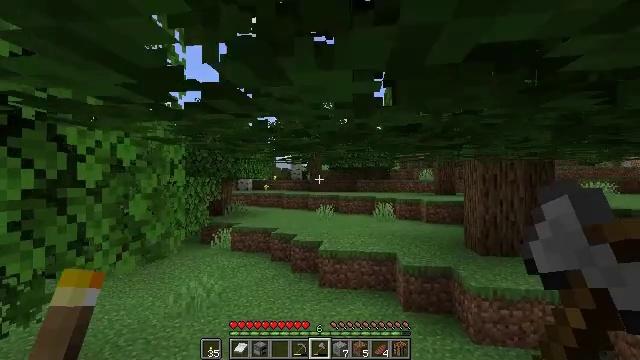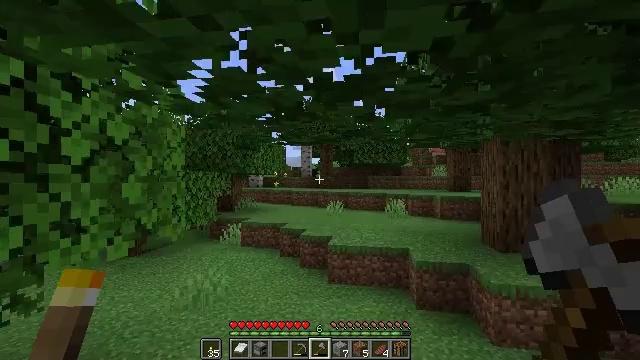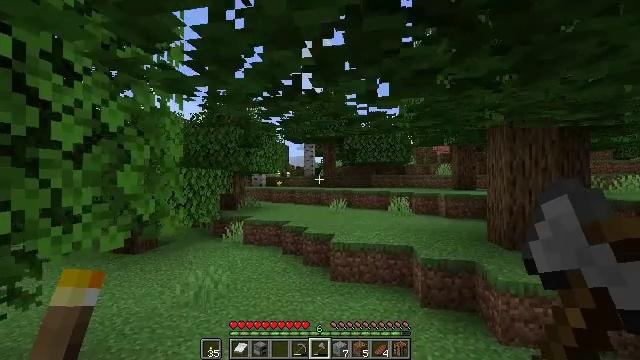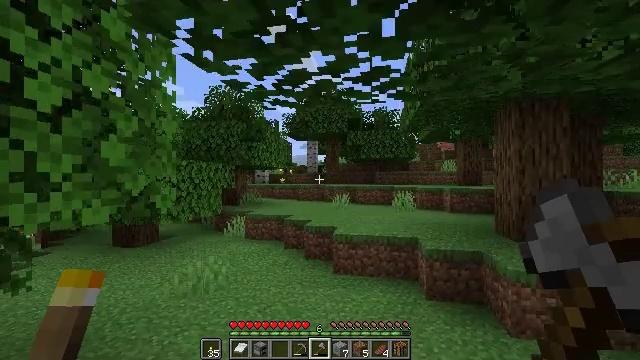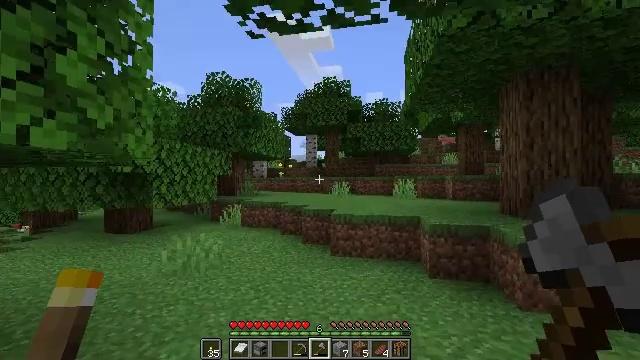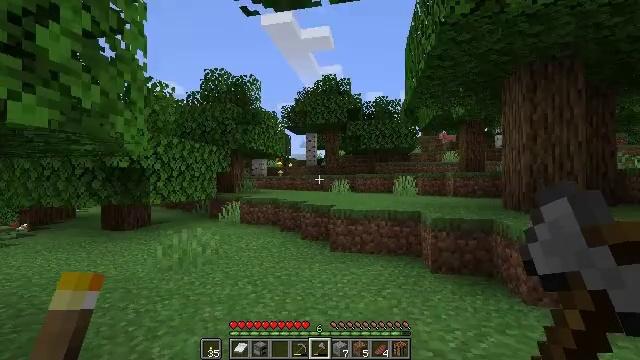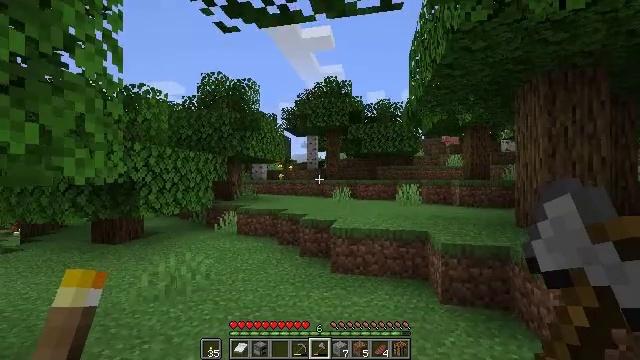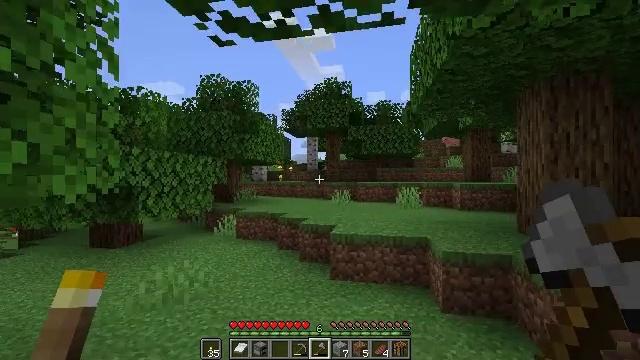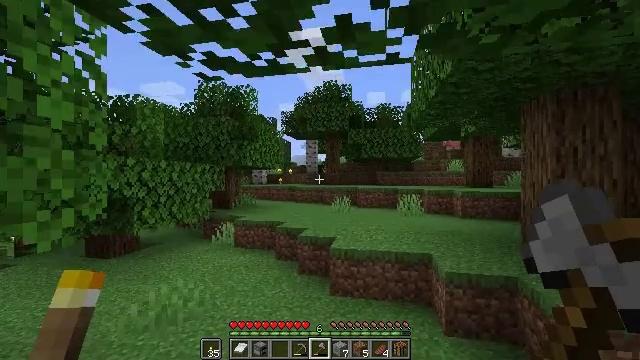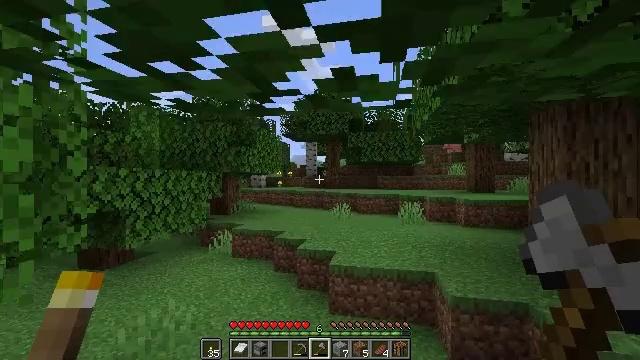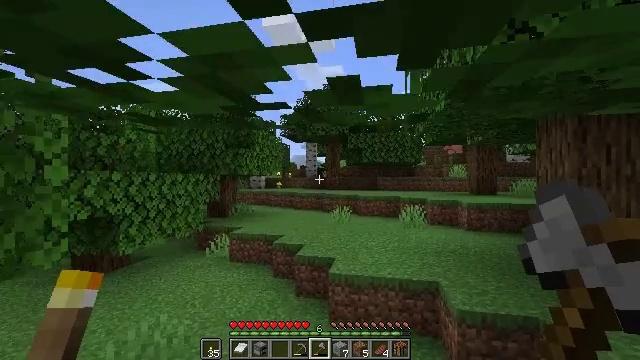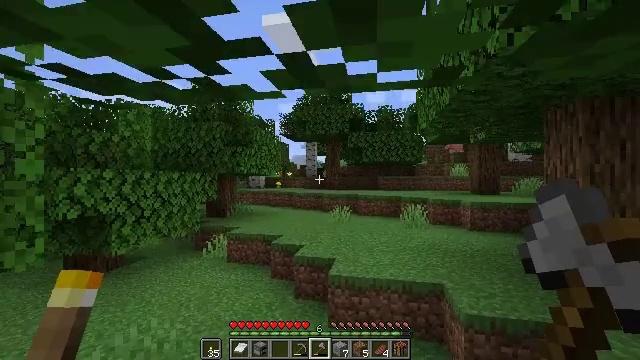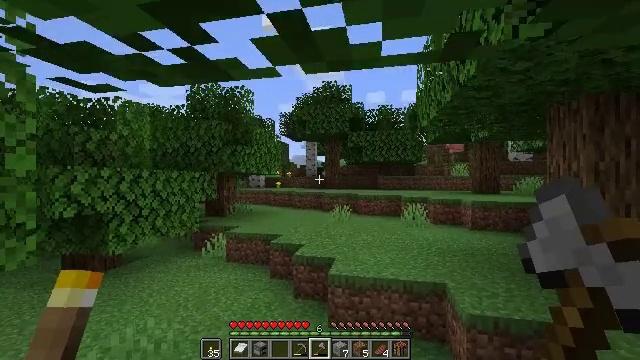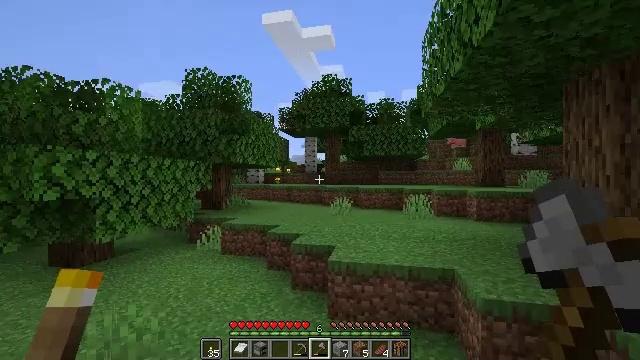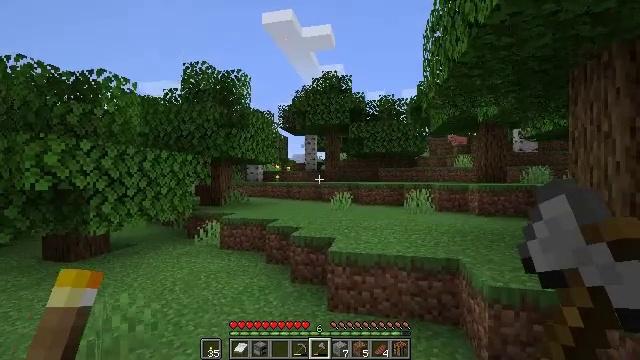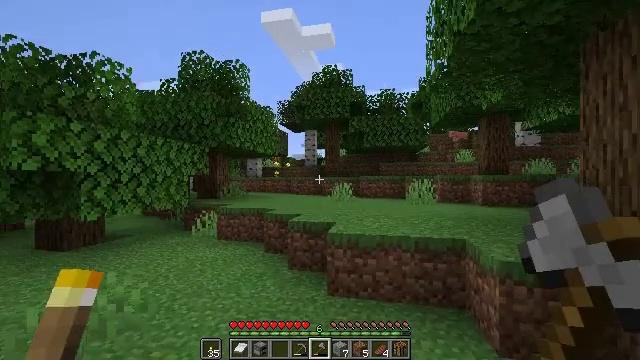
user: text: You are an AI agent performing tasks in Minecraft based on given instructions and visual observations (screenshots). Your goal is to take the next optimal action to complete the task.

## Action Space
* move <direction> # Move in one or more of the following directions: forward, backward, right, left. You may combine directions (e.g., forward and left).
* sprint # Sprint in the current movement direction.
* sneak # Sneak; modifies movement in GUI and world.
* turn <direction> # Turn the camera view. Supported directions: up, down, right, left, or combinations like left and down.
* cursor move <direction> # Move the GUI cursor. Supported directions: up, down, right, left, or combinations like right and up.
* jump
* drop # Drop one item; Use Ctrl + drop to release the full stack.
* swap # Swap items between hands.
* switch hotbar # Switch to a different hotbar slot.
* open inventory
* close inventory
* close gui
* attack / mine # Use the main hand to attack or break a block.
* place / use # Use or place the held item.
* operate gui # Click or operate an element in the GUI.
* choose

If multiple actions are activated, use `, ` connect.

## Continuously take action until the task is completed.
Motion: motion action
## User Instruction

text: Collect the bee nest for honey.
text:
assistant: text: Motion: move forward, turn left, jump
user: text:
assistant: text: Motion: move forward, jump
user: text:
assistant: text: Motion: move forward, jump
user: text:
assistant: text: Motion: move forward, jump
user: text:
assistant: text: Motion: move forward, jump
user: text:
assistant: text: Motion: move forward, jump
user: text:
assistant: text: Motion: move forward
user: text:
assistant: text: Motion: move forward
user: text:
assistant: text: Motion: move forward
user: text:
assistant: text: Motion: move forward
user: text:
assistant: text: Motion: move forward
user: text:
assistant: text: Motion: move forward
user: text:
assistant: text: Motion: move forward
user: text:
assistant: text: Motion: move forward
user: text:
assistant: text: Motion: move forward
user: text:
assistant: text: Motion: move forward
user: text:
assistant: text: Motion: move forward
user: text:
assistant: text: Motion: move forward
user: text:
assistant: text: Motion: move forward
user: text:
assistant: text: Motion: move forward
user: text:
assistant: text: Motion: move forward
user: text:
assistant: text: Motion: move forward
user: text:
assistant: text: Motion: move forward
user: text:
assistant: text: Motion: move forward
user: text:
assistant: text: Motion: move forward
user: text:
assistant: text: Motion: move forward, turn right
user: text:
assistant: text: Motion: move forward, turn right, jump
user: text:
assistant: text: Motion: move forward, turn right, jump
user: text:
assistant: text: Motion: move forward, turn right, jump
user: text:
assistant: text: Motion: move forward, jump